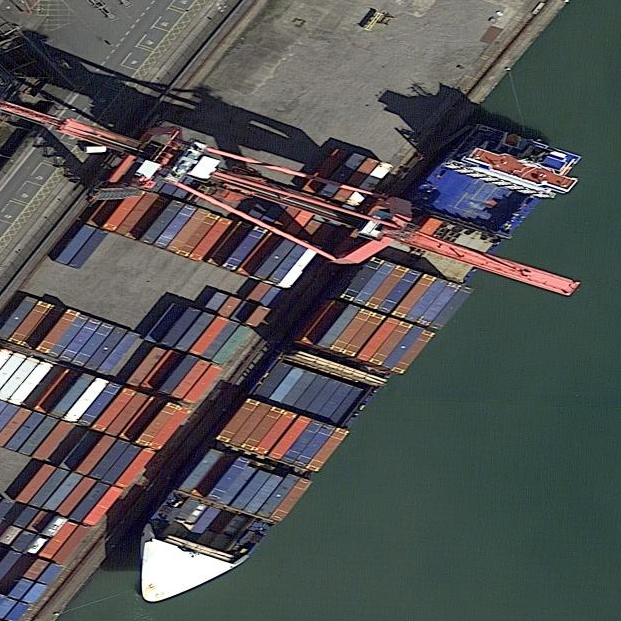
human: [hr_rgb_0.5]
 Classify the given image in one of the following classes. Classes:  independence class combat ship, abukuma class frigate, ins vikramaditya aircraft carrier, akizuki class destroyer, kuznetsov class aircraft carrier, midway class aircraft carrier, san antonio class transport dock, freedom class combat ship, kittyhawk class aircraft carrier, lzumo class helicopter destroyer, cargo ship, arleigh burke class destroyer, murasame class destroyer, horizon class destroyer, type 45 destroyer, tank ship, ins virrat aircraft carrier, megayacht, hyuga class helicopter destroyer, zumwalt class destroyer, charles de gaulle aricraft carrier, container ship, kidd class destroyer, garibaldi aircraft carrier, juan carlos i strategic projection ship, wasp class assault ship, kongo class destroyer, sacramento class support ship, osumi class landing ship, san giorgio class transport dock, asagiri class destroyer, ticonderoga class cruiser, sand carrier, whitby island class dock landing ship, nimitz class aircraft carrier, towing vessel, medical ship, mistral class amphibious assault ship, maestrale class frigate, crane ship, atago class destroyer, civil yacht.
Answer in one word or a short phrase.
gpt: Container ship